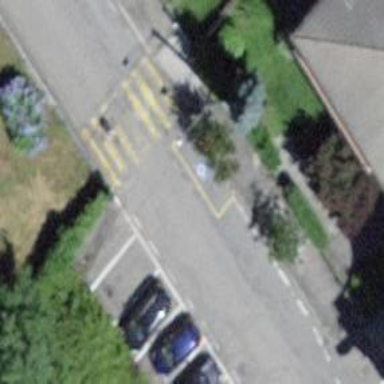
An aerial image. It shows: Bump for traffic calming.